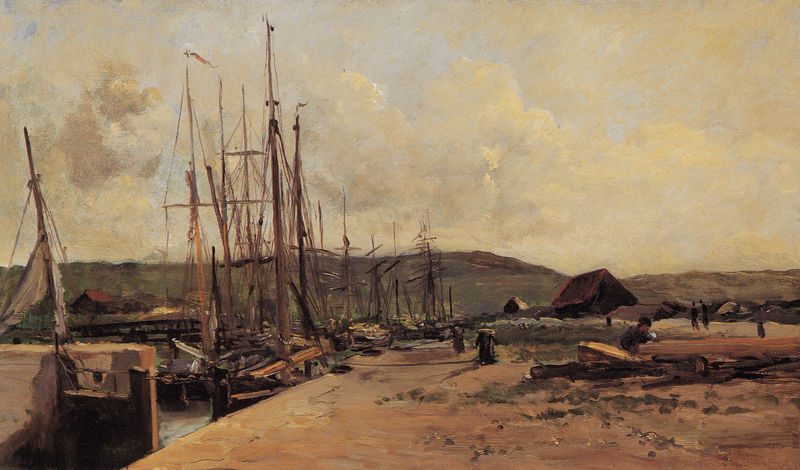
Titel: Le Port, Fischerhafen
Künstler: Charles François Daubigny
Standort: Sankt Gallen
Institution: Kunstmuseum
Schlagwörter: baum, berg, blau, gemälde, himmel, mann, meer, schatten, wasser, weiß, wolken, fluss, gelb, grün, landschaft, menschen, ocker, sand, see, stadt, ufer, abend, braun, frankreich, grau, hintergrund, holz, licht, männer, orange, schwarz, dach, gras, haus, rot, wiese, beige, mensch, stein, öl, erde, feld, horizont, horizontlinie, häuser, hügel, morgen, sonnenaufgang, brücke, hütte, kirche, polder, figur, gold, realismus, kind, pflanzen, england, bauern, boot, boote, schiff, schiffe, segel, segelboot, segelschiffe, sommer, strand, fahnen, passanten, fahne, fischer, flagge, mast, netze, segelschiff, gepäck, berge, wüste, dorf, dächer, mauer, sonnenuntergang, hügle, hütten, arbeiter, beladen, entladen, hafen, anleger, kai, kaimauer, masten, fischerdorf, pier, seile, steg, tau, flicken, stimmung, junge, anlegen, segelboote, takelage, taue, fischerboote, mole, seil, knien, wimpel, wolkne, flaggen, spaziergänger, anker, maste, segelbot, bau, anlegestelle, bauen, poller, segelmast, satteldach, hafenarbeiter, schleuse, mäste, menshc, zerfetzt, schif, emsch, segelbott, anlieger, astenm, haöus, mastenwald, seestücck, flageg, bai, hafenbucht, takelei, festgemacht